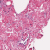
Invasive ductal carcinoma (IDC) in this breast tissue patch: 0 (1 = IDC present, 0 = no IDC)